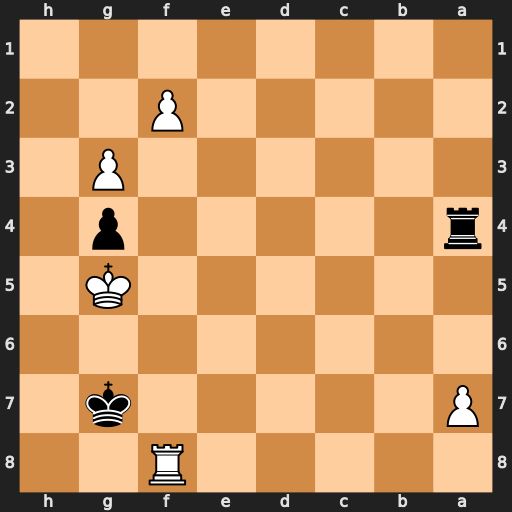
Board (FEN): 5R2/P5k1/8/6K1/r5p1/6P1/5P2/8
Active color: b
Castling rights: -
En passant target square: -
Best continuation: Kxf8 a8=Q+ Rxa8